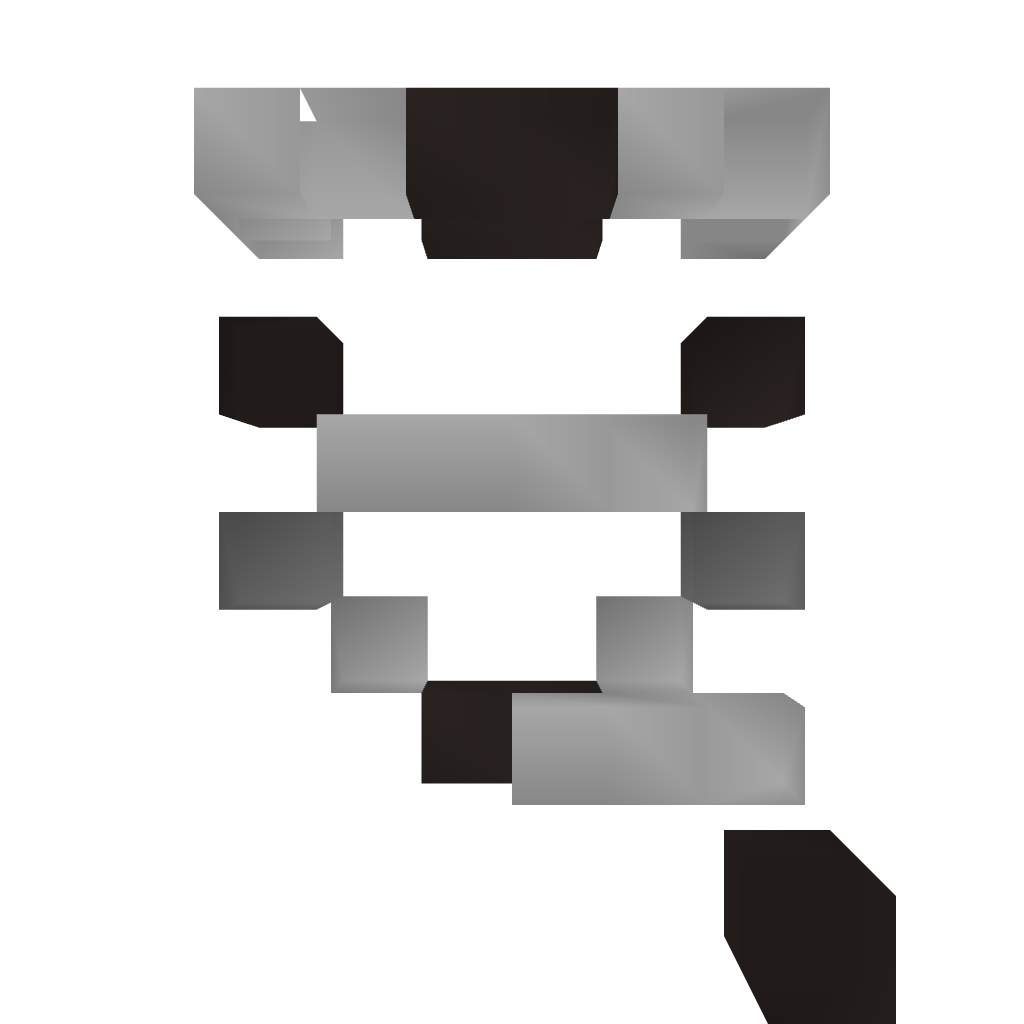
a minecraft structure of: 4 furnace autosmelter